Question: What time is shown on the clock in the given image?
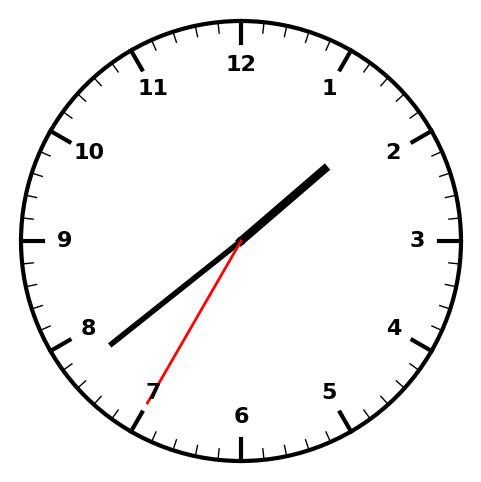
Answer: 01:38:35